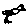
Label: bird